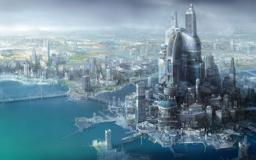
Label: fantasy landscape or architecture